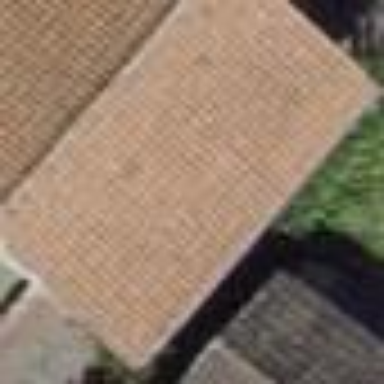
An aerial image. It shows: View of roof of building.